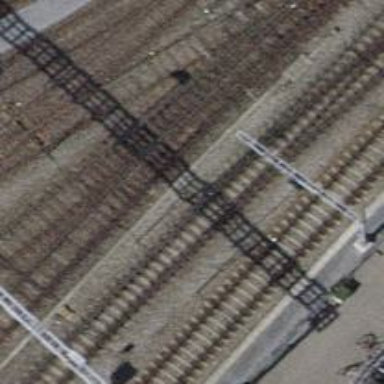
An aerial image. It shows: Single-track electrified railway with contact line.